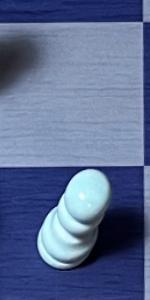
Label: Pawn_White